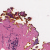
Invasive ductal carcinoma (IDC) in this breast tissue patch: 0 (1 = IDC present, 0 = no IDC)